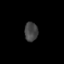
Tissue: skin
Cell type: Epithelial cells
Senescence score: 0.2769
Nuclear area (px): 248
Mean DAPI intensity: 66.968